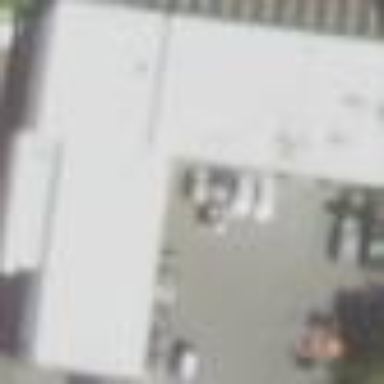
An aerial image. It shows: Commercial building.